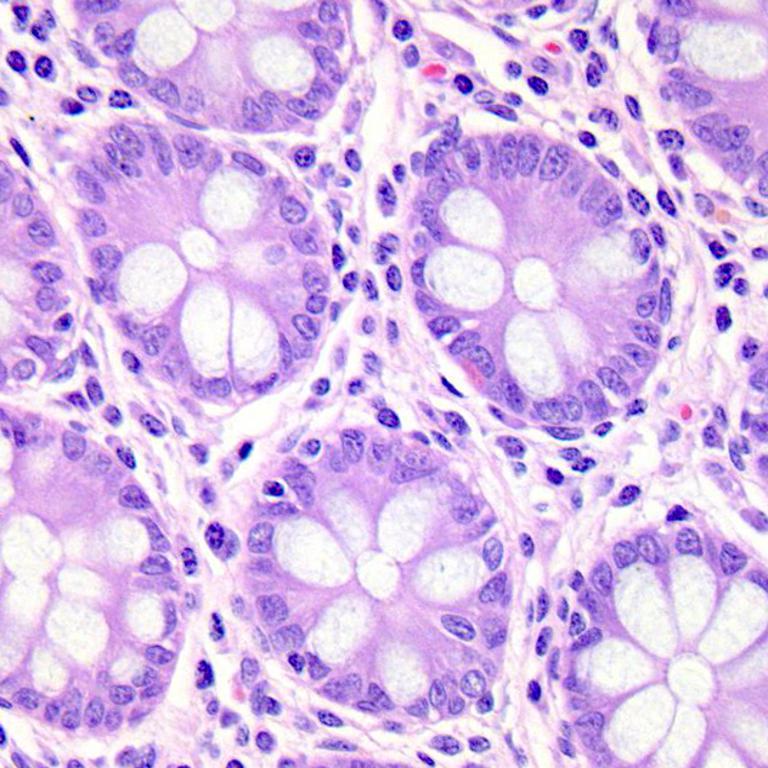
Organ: colon
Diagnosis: benign